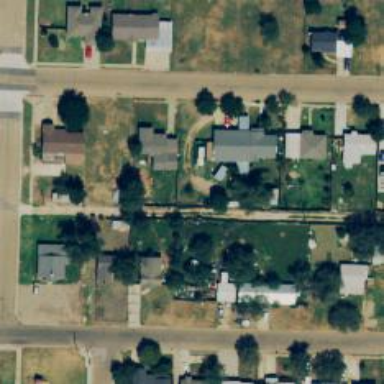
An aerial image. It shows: Alley classified as service road.